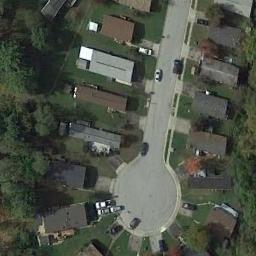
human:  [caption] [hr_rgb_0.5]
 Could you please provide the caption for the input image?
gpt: The mobile home park has some neatly arranged mobile homes along the road .

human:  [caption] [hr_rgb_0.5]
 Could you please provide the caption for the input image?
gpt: A wood is next to the mobile home park .

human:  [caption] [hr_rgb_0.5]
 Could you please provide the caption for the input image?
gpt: There are many buildings of different shapes and sizes in the mobile home parks .

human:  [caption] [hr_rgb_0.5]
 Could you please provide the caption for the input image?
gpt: The mobile home park is on the grass next to some trees and road .

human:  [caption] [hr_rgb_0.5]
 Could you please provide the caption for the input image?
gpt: There are some brown buildings and green trees in the mobile home park .